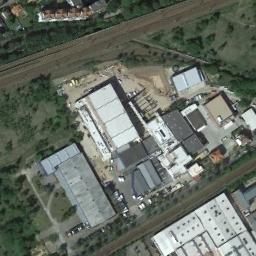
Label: industrial_area